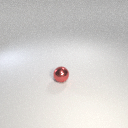
small red metal sphere